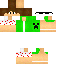
A male human skin with medium skin, wearing brown long hair dressed in a green hoodie and red pants, featuring a closed mouth.